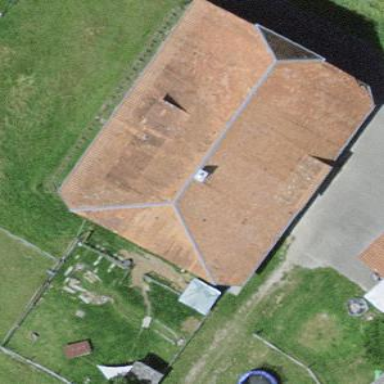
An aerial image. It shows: Farm building.